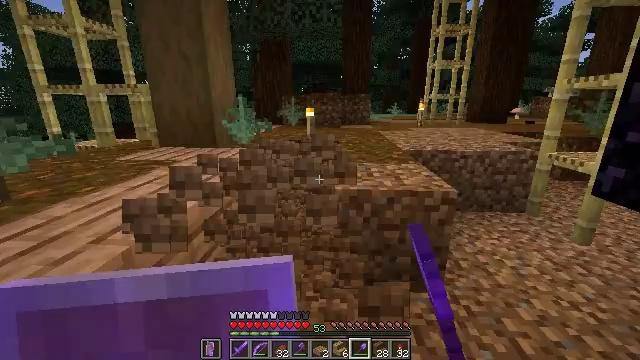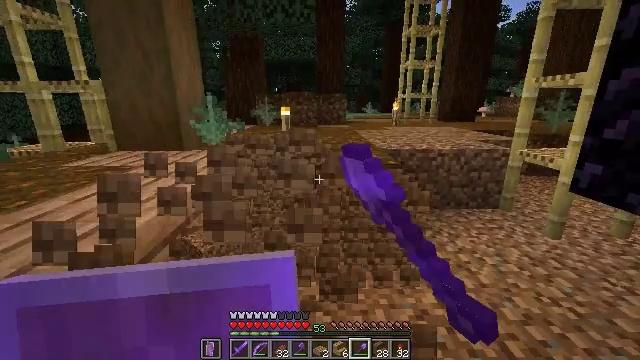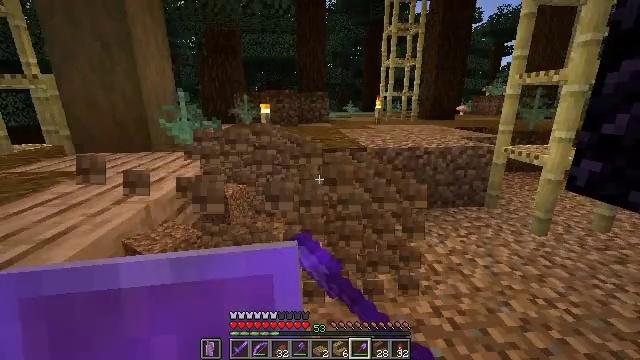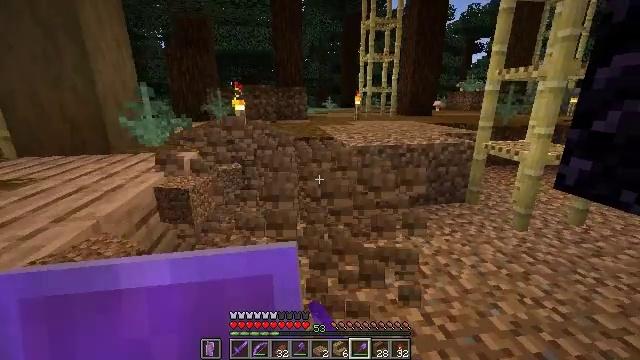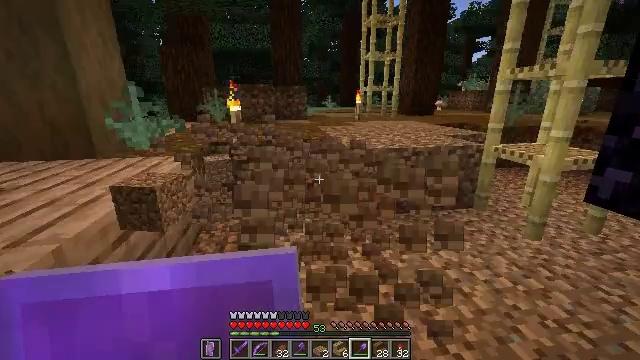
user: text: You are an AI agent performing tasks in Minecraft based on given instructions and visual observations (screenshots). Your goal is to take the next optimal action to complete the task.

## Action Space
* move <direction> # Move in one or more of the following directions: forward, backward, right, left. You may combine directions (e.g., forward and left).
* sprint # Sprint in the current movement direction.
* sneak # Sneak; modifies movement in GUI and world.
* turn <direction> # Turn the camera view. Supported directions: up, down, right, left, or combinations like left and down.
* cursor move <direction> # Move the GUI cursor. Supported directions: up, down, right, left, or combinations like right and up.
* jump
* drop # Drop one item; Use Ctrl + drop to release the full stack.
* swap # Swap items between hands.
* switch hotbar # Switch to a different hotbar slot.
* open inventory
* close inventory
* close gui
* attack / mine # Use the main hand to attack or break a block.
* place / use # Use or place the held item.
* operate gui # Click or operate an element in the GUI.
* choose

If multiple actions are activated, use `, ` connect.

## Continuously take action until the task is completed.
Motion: motion action
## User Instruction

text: Mine the podzol from the ground.
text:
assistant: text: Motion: move forward, turn right, attack / mine
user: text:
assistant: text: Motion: move forward, turn right, attack / mine
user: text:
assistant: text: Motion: move forward, turn right, attack / mine
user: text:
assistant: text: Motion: attack / mine
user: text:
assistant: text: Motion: attack / mine